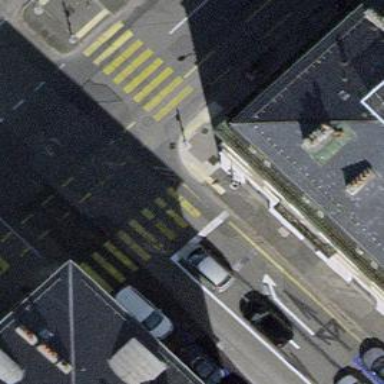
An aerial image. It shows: Crossing with traffic signals.